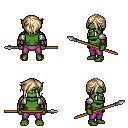
a pixel art fantasy rpg character, male body template, orc, green skin, steel arm armor, magenta pants, white blonde pixie cut hairstyle, leather bracers, spear, four views (front, back, left, right), 2x2 character sprite sheet, small pixel art, hard edges, no anti-aliasing